Question: I have a WPF DataGrid as below:

My questions are:
1. How do I perform the calculation of the "total" column based on Price * Quantity?
2. Is there a way to automatically adjust the column width of the table so that it will look nicer?
My cs code is as follows:
'''
public partial class pgCheckout : Page {
ObservableCollection<SaleItem> items = new ObservableCollection<SaleItem>();
public pgCheckout() {
InitializeComponent();
dgItems.ItemsSource = items;
}
private void btnRemove_Click(object sender, RoutedEventArgs e) {
}
private void btnAdd_Click(object sender, RoutedEventArgs e) {
using (var db = new PoSEntities()) {
var query = from i in db.Items
where i.ItemID.Equals(txtItemID.Text.Trim())
select i;
var itm = query.FirstOrDefault();
if (itm == null) {
lblErr.Content = "Invalid Item";
}
else {
lblErr.Content = "";
items.Add(new SaleItem() {
Num = items.Count + 1,
ItemID = itm.ItemID,
Name = itm.Name,
Price = itm.Price,
Quantity = 1,
Total = 1 //Need to be Price * Quantity
});
}
}
}
}
class SaleItem {
public int Num { get; set; }
public string ItemID { get; set; }
public string Name { get; set; }
public decimal Price { get; set; }
public int Quantity { get; set; }
public decimal Total { get; set; }
}
'''
Thanks in advance.
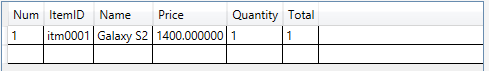
Answer: You will need to ipmlement INotifyPropertyChanged interface for your model like this
'''
class SaleItem : INotifyPropertyChanged
{
public int Num { get; set; }
public string ItemID { get; set; }
public string Name { get; set; }
private decimal price;
public decimal Price
{
get { return price; }
set
{
this.price = value;
OnPropertyChanged("Total");
}
}
private decimal quantity;
public decimal Quantity
{
get { return quantity; }
set
{
this.quantity = value;
OnPropertyChanged("Total");
}
}
public decimal Total
{
get { return Price * Quantity; }
}
public event PropertyChangedEventHandler PropertyChanged;
private void OnPropertyChanged(string propertyName)
{
var handler = PropertyChanged;
if (handler != null)
handler(this, new PropertyChangedEventArgs(propertyName));
}
}
'''